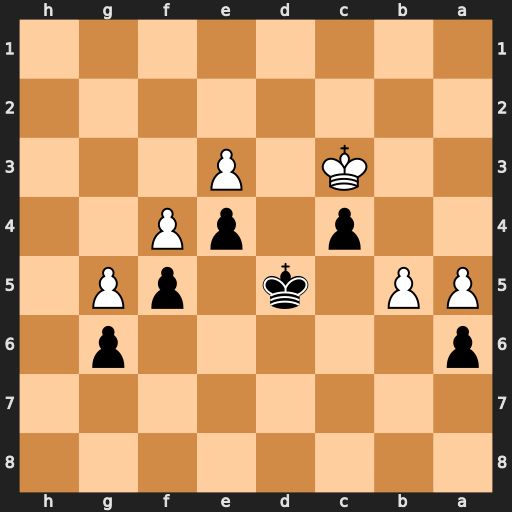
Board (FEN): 8/8/p5p1/PP1k1pP1/2p1pP2/2K1P3/8/8
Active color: b
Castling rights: -
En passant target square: -
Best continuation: axb5 a6 Kc6 a7 Kb7 a8=R Kxa8